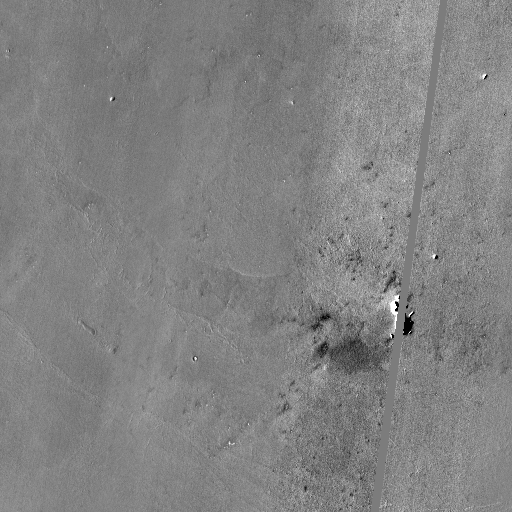
Crater classes present: Background